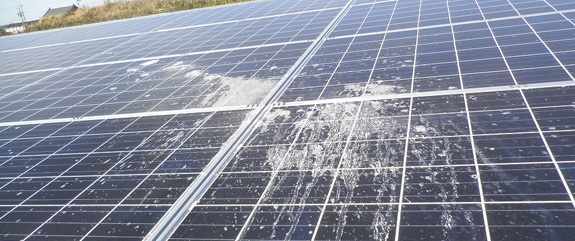
Label: Bird-drop